You are looking at the wavelet scalogram of a bearing's acceleration signal. Classify the bearing condition as one of: normal, inner_race, outer_race, ball.
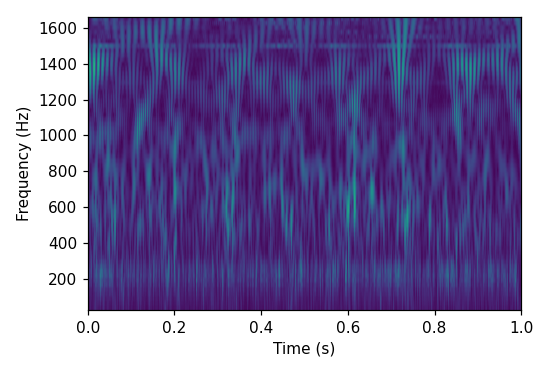
Answer: normal